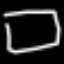
Label: square